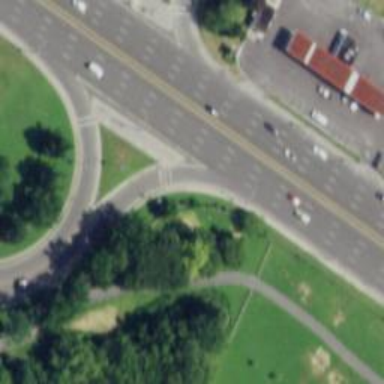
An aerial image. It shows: Trunk link highway.